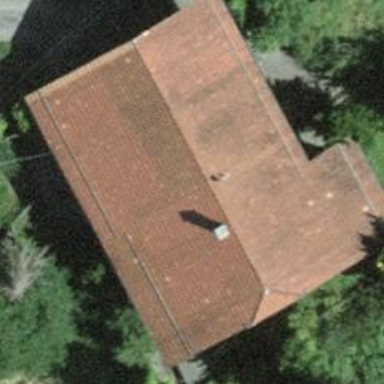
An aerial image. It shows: Farm building.